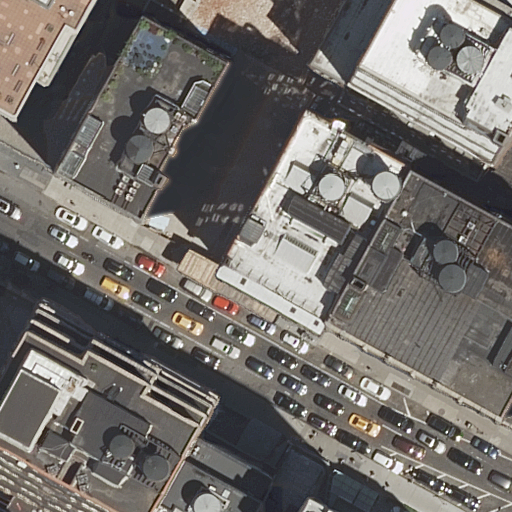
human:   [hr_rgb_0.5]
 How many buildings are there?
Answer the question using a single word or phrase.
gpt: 13

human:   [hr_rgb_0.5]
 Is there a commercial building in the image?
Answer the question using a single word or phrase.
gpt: no

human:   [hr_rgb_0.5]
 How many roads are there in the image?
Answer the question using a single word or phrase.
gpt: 1

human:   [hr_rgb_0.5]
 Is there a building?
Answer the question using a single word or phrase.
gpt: yes

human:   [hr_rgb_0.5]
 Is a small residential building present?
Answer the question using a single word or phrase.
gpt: yes

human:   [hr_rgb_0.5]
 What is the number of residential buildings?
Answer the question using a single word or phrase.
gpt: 11

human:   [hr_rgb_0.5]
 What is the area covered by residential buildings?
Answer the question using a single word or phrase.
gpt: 4454m2

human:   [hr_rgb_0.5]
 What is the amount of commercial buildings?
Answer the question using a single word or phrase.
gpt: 0

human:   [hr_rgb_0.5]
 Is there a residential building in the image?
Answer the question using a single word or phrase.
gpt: yes

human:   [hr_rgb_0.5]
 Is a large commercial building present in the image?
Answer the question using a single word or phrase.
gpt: no

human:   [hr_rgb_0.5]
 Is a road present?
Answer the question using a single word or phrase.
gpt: yes

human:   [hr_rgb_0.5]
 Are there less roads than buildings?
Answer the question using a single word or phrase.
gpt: yes

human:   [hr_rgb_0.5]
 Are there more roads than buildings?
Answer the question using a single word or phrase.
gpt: no

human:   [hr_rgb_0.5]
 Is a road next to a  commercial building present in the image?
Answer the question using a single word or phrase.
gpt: no

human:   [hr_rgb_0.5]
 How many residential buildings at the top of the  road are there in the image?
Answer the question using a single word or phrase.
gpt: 6

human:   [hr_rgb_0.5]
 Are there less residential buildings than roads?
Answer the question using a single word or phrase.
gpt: no

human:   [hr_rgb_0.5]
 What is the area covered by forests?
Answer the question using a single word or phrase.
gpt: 0m2

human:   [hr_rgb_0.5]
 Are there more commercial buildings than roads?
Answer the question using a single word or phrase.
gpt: no

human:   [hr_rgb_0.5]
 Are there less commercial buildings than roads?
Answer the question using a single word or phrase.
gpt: yes

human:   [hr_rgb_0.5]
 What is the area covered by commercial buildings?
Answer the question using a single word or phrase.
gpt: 0m2

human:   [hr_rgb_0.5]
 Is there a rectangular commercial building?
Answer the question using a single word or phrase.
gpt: no

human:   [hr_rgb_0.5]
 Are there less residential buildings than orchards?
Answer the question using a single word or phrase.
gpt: no

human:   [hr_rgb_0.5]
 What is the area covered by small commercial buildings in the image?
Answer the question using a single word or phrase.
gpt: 0m2

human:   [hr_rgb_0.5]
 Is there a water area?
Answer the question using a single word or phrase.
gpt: no

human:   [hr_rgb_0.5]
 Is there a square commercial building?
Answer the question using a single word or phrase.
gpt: no

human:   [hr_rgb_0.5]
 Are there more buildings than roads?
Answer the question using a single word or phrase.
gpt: yes

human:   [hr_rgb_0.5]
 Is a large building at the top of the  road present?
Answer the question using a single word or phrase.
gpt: yes

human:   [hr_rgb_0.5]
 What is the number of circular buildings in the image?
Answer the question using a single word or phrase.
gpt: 0

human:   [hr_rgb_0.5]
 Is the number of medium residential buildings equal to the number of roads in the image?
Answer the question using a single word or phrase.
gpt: no

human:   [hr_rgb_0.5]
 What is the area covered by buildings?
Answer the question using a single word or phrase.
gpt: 4714m2

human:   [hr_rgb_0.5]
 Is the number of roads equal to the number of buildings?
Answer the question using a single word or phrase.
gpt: no

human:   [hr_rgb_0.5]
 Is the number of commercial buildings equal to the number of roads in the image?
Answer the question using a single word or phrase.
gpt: no

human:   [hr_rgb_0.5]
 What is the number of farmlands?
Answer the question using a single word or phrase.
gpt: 0

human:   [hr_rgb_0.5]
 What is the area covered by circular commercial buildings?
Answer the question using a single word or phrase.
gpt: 0m2

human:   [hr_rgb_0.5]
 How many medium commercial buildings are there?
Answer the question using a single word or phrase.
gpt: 0

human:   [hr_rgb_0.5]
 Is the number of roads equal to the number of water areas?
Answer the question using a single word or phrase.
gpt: no

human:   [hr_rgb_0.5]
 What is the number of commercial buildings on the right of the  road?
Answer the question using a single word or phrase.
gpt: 0

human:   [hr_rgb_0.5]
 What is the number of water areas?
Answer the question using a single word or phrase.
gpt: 0

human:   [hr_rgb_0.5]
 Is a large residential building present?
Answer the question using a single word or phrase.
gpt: yes

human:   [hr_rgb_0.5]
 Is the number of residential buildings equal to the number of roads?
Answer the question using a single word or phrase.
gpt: no

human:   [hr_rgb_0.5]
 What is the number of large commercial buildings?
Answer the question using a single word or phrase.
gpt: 0

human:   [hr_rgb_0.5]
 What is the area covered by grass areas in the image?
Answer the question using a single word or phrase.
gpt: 0m2

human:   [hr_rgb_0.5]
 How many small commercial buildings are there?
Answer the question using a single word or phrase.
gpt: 0

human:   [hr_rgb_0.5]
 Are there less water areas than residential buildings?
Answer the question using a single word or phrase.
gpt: yes

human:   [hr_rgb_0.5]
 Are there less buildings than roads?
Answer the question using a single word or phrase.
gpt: no

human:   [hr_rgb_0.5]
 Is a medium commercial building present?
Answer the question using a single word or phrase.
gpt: no

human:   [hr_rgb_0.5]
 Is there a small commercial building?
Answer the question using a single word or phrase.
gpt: no

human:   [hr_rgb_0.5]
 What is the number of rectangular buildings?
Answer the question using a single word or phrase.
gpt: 9

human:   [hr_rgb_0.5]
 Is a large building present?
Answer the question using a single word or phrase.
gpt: yes

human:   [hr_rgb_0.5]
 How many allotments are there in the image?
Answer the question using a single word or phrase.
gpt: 0

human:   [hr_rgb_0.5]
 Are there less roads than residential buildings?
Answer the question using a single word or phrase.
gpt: yes

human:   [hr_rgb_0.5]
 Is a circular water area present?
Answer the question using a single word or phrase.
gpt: no

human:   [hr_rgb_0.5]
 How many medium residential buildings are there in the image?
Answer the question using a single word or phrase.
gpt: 7

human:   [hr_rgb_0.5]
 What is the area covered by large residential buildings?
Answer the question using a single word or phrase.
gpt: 2834m2

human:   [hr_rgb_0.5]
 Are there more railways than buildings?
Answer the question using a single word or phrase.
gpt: no

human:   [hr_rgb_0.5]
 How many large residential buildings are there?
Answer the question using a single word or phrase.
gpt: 3

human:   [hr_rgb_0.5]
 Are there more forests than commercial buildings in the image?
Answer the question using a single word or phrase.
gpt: no

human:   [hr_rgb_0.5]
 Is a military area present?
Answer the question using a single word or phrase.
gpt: no

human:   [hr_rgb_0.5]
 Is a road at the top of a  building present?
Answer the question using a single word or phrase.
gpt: yes

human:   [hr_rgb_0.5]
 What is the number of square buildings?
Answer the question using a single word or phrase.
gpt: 0

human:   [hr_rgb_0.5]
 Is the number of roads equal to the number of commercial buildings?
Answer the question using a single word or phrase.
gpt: no

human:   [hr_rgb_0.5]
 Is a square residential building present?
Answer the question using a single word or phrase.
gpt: no

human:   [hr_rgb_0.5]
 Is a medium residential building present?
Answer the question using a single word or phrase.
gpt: yes

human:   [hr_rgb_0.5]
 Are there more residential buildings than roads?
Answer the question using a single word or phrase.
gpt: yes